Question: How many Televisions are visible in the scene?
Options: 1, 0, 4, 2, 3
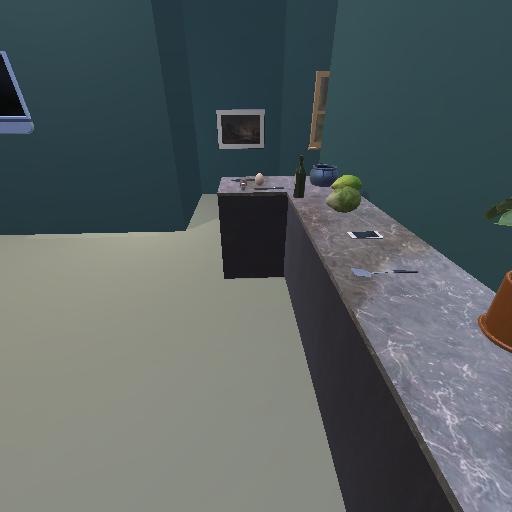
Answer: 1